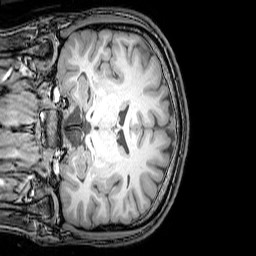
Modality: T1w
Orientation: coronal
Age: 24
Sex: male
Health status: healthy
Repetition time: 0.081 s
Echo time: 0.037 s